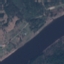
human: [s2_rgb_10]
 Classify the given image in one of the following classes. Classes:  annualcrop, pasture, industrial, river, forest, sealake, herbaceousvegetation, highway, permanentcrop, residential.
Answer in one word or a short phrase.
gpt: River